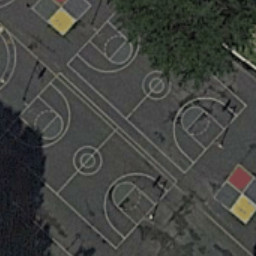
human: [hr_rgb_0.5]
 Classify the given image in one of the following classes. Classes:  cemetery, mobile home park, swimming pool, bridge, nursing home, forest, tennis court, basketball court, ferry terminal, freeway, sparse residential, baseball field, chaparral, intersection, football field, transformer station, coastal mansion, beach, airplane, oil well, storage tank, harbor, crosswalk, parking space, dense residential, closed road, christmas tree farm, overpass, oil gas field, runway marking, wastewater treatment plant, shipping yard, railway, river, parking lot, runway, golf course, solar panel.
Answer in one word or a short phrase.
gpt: basketball court